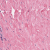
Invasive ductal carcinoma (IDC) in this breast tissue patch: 1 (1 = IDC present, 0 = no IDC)